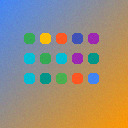
Screen state: on